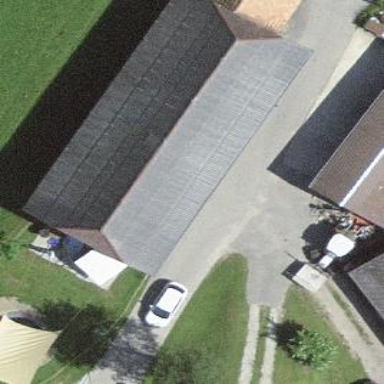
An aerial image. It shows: Barn.